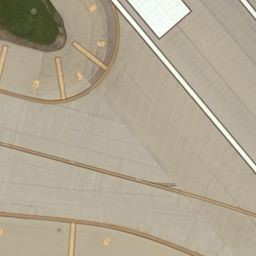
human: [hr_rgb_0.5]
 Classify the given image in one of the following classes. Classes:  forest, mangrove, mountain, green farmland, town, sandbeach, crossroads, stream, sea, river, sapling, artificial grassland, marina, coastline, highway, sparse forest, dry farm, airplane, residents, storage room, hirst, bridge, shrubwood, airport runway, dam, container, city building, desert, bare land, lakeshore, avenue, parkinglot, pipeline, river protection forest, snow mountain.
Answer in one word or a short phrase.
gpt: airport runway